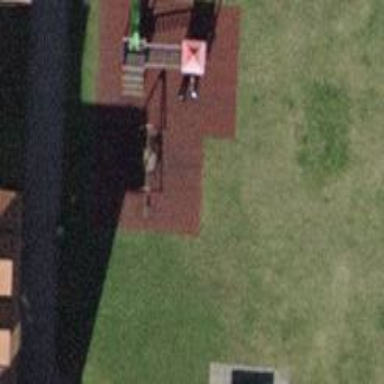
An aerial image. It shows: Playground featuring swings.